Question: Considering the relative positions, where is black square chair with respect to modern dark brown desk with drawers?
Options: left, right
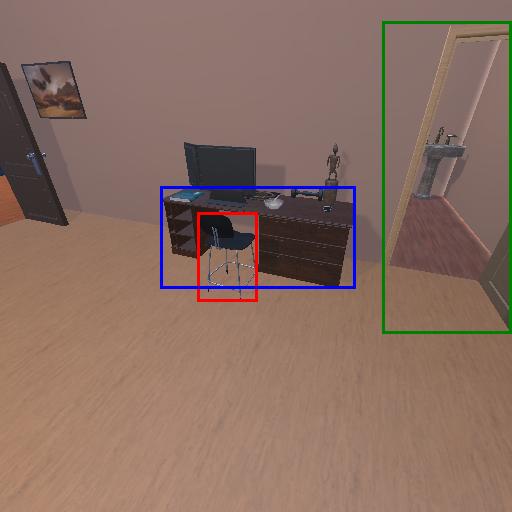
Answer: left